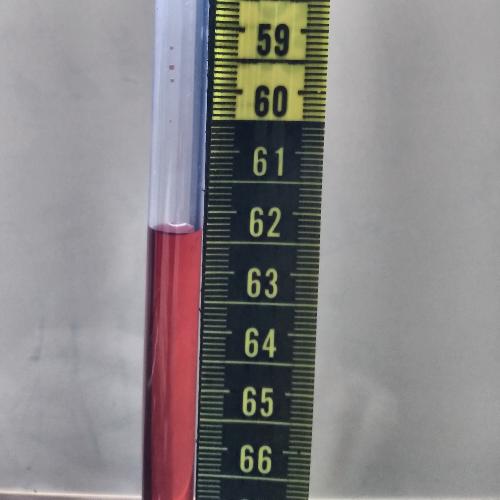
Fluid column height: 62.3 cm